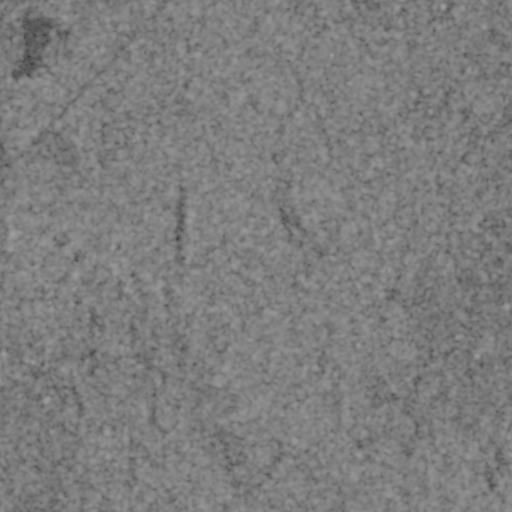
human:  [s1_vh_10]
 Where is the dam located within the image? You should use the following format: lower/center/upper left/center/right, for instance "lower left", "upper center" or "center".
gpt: The dam is located in the upper left of the image.
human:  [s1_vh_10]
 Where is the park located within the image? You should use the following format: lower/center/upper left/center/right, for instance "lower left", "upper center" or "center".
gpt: The park is located in the lower left of the image.
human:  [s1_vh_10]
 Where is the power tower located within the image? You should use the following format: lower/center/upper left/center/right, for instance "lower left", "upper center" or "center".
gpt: The power tower is located in the upper left of the image.
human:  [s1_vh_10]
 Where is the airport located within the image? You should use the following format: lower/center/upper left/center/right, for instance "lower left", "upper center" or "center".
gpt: There is no airport in the image.

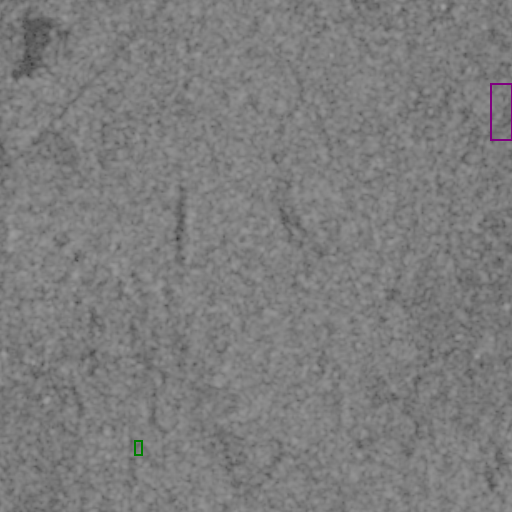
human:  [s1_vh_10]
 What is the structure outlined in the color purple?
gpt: The structure outlined in purple is a crop field.
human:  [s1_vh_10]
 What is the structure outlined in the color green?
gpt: The structure outlined in green is a park.
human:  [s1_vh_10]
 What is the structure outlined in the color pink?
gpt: There is no pink outline.